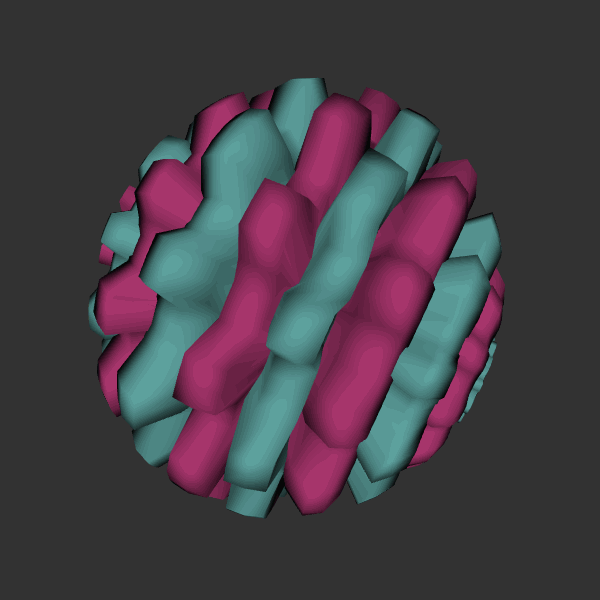
Background: dark